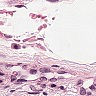
Metastatic tissue present: no